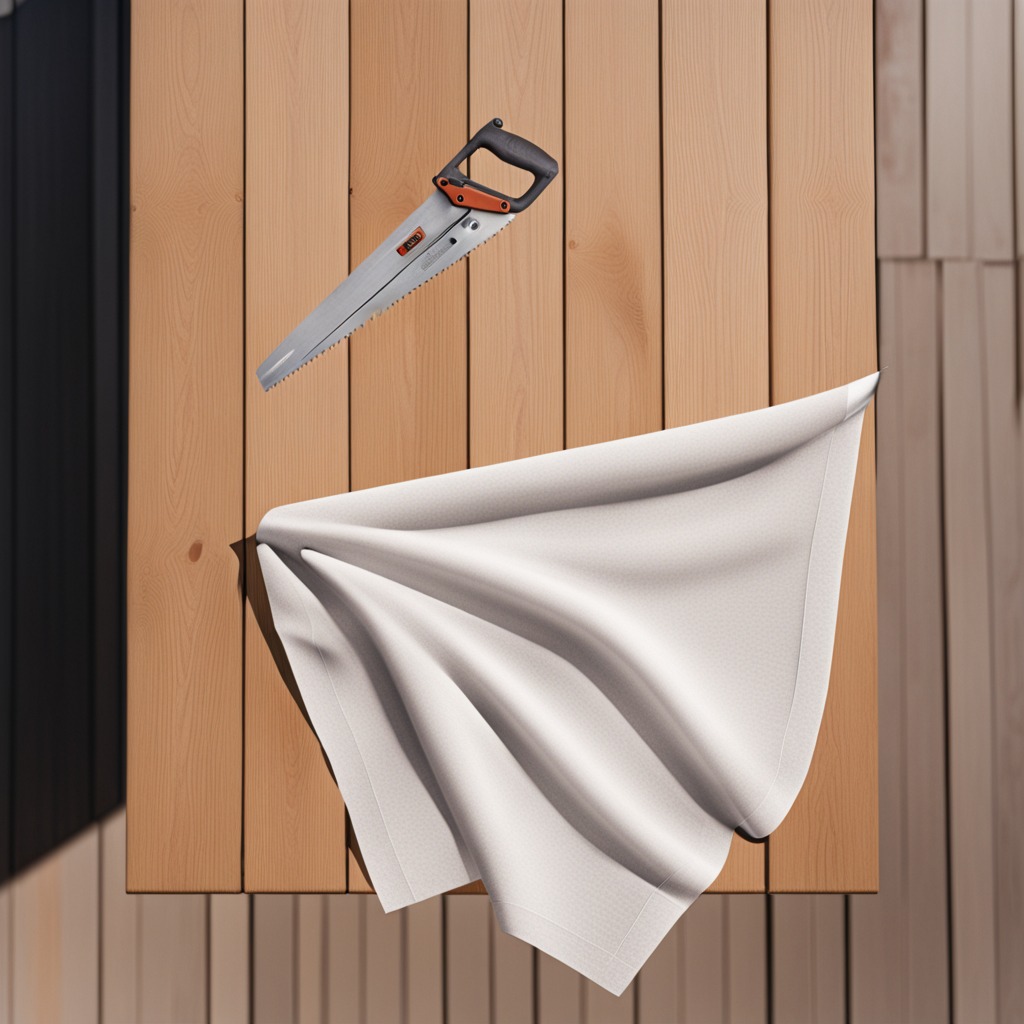
A handheld metal saw lies on the wooden table in an outdoor workshop during daytime bright natural light soft shadows worn but beneath the cloth.